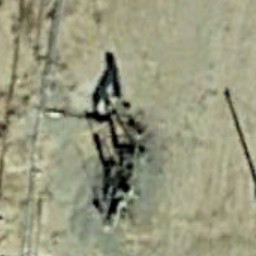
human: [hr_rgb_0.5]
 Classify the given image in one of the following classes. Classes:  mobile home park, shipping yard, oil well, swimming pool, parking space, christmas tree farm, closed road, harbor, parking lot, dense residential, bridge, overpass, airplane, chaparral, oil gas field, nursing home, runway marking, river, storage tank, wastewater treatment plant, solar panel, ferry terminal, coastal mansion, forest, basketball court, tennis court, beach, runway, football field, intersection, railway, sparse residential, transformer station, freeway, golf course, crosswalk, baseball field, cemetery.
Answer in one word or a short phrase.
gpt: oil well